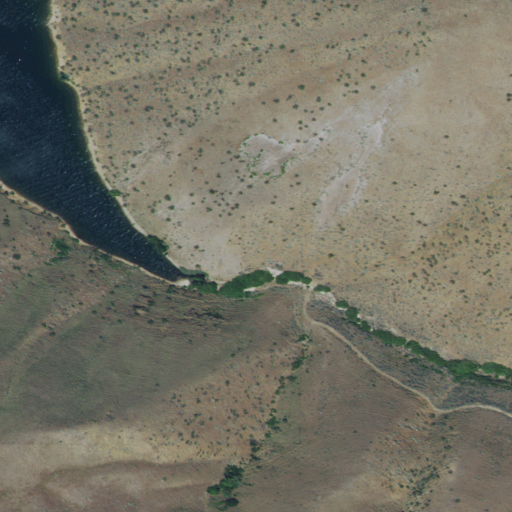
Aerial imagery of valley in Idaho named Pipeline Gulch containing shrub, grassland, evergreen forest, and open water